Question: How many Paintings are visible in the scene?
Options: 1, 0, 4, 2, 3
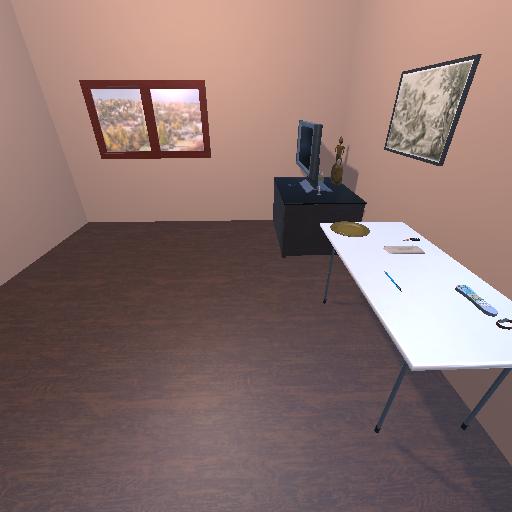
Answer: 1